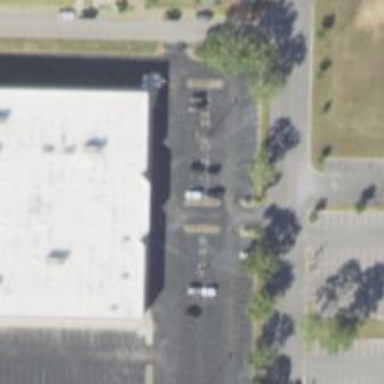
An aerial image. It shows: Parking space.